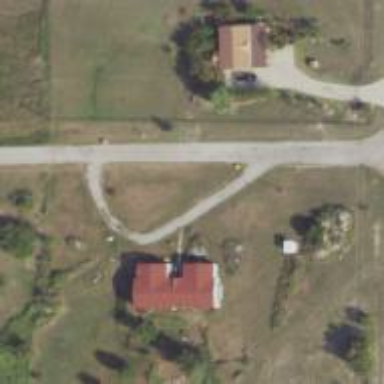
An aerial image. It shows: Driveway.